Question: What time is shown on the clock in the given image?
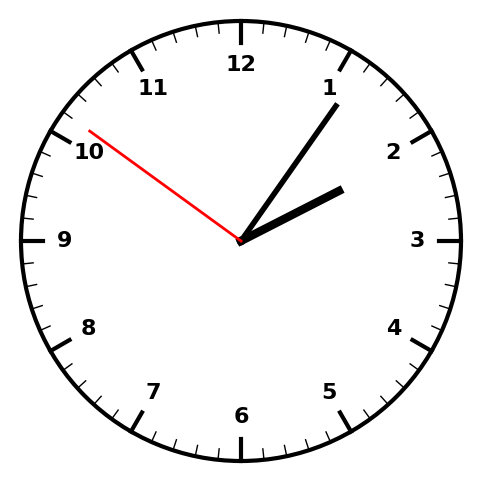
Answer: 02:05:51